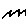
Label: zigzag